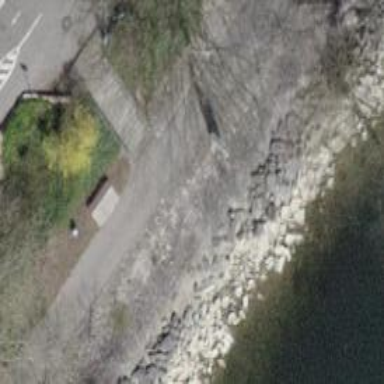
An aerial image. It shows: Stone steps along the road.